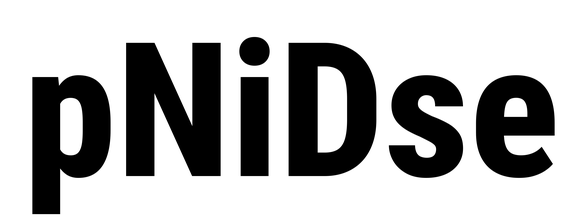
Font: Roboto_Condensed_ExtraBold